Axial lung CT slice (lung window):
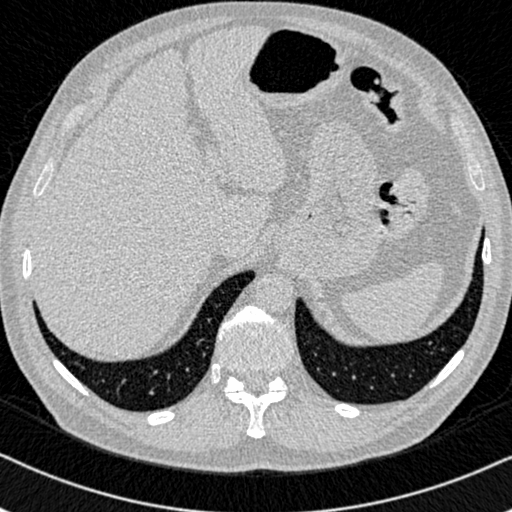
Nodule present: no